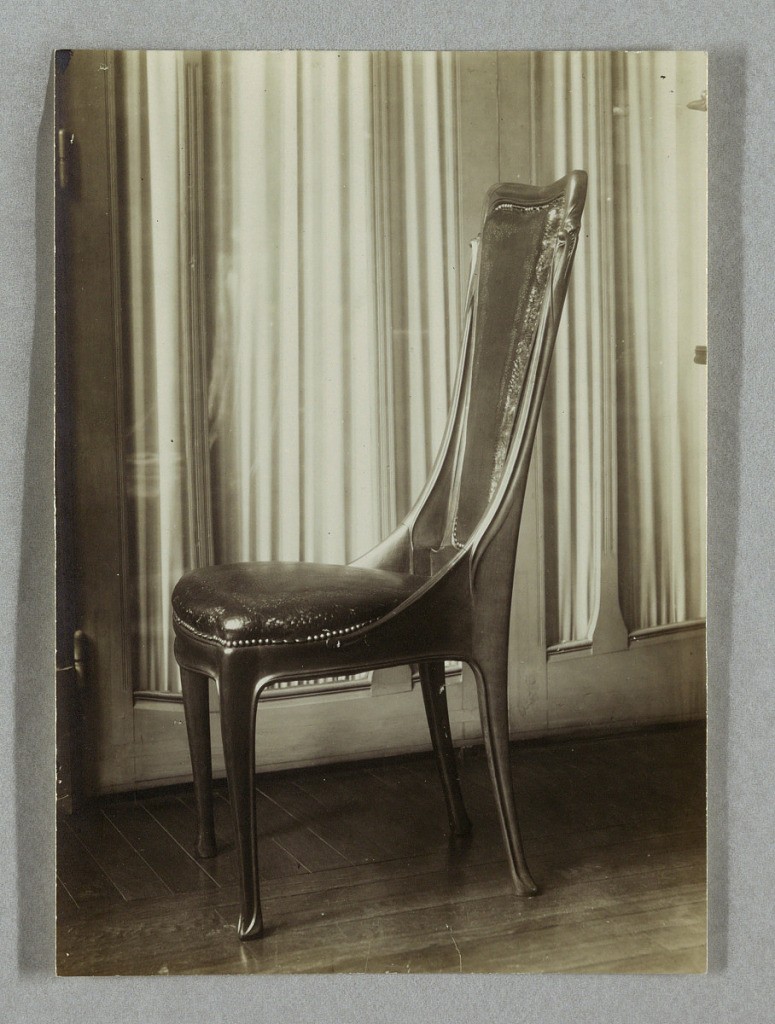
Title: Side Chair, House of Hector Guimard, Paris, France
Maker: Hector Guimard, French, 1867–1942
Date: after 1909
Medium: Photograph
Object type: Photograph
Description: A photograph of a chair designed by Hector Guimard, shown in profile. The sides of the chair slope down to attach to the seat. A glass door with a curtain behind it appears in the background.